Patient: sex F, age 59
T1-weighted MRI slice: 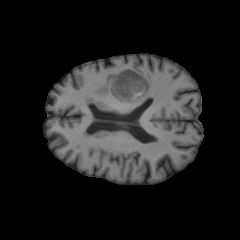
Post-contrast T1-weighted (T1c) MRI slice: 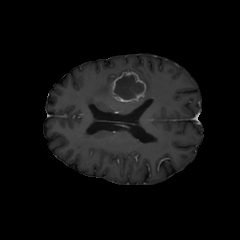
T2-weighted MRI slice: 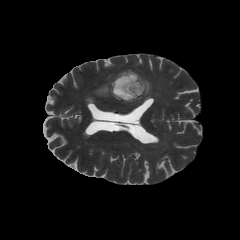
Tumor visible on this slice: yes
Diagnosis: Glioblastoma, IDH-wildtype
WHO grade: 4